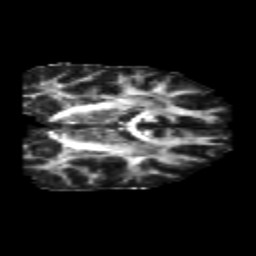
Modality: FA
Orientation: coronal
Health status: healthy
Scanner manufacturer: philips
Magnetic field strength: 3 T
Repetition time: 6.964 s
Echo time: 0.092 s